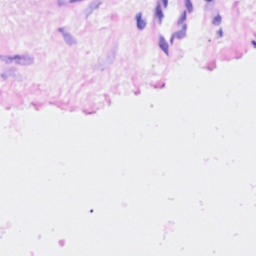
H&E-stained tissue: Breast